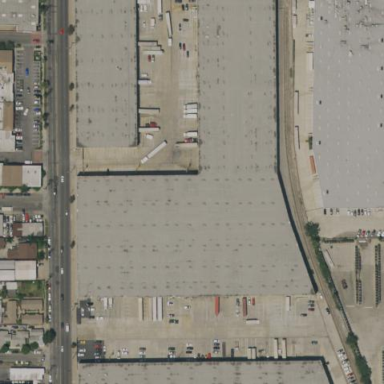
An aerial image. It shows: Warehouse building.